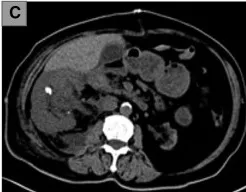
(C) The most recent abdominal CT scan indicates no sign of relapse.
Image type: radiology (ct)